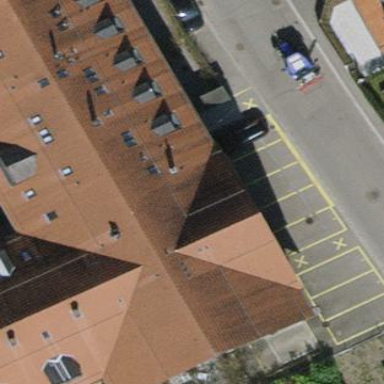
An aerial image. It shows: Building with tile roof.